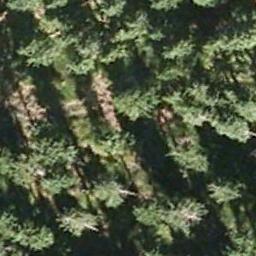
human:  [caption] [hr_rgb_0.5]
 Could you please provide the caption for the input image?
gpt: The forest is on the bare land .

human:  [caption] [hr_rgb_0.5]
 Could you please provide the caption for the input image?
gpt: The forest has a lot of randomly arranged green trees .

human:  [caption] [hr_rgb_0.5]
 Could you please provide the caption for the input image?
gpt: This is a dense forest .

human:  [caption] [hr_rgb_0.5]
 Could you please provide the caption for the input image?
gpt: Many green trees are in a forest and the leaves cast a black shadow .

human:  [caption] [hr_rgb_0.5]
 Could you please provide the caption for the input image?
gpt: A forest with many green trees .